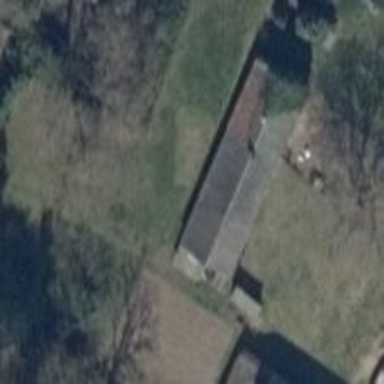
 oriented along the structure. The roof is painted grey."